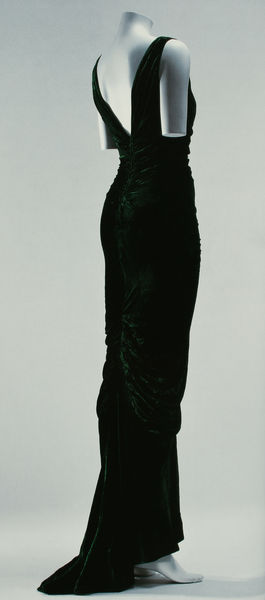
Titel: Abendkleid
Künstler: Edward Molyneux
Standort: Kyoto (Japan)
Institution: Kyoto Costume Institute
Schlagwörter: dunkel, fuß, weiß, ausschnitt, elegant, frau, geschwungen, grau, kleid, licht, rücken, schwarz, mode, rock, arm, arme, falten, kleidung, lang, samt, schlank, figur, stoff, schulter, schultern, seide, schleppe, füße, modell, silhouette, weiblich, schmal, büste, glanz, draperie, robe, stil, plastik, raffung, abendkleid, satin, foto, fotografie, dada, schulterfrei, eng, linie, rückseite, arsch, gala, torso, schlicht, schuh, brokat, puppe, ausgehen, dekolltee, gerafft, weich, seidenkleid, träger, design, decoltee, kopflos, abbildung, eleganz, klassisch, zwanziger, bodenlang, shilouette, schwarz/weiss, ärmellos, dadaismus, dior, schaufensterpuppe, enganliegend, kleiderpuppe, v-ausschnitt, haute couture, abendrobe, kleidungsstück, armlos, mannekin, rückenausschnitt, figurbetont, rückenfrei, couture, elegent